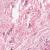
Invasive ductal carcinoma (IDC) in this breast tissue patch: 0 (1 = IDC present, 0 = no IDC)